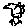
Label: bird